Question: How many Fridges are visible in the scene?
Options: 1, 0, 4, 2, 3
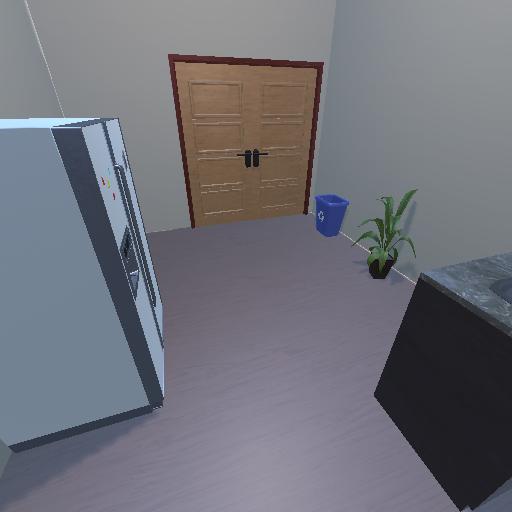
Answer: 1